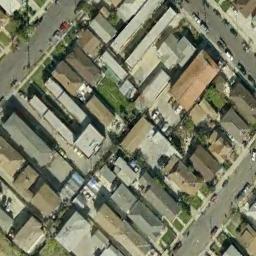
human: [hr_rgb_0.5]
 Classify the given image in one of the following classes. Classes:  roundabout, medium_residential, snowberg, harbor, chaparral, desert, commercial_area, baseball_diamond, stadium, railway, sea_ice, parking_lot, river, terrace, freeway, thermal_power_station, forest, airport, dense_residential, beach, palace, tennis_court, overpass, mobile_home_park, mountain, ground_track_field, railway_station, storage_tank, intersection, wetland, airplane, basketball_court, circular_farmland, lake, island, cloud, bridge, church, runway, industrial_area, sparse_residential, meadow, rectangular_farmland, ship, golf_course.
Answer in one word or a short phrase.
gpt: dense_residential